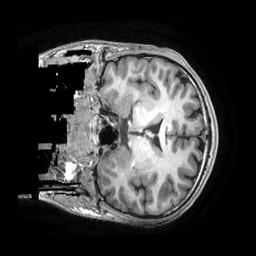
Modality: T1w
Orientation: coronal
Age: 24
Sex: male
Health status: healthy
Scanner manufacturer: ge